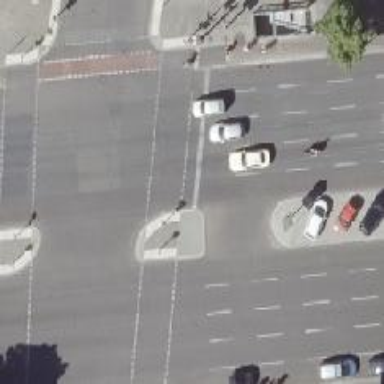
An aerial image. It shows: Footway made of asphalt leading to traffic island.